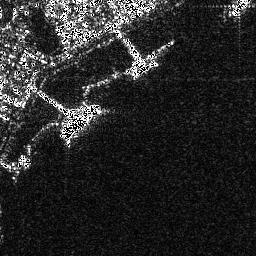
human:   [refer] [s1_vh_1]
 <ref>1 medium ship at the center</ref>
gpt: <box>[[23, 39, 39, 54, 0]]</box>